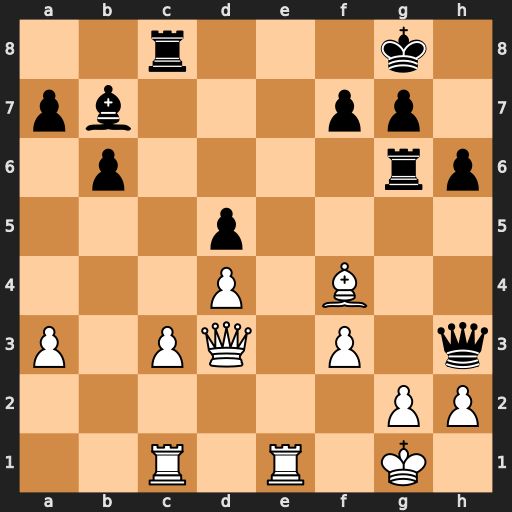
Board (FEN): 2r3k1/pb3pp1/1p4rp/3p4/3P1B2/P1PQ1P1q/6PP/2R1R1K1
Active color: w
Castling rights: -
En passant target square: -
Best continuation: Qxg6 fxg6 gxh3